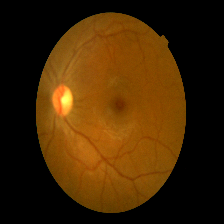
Diabetic retinopathy grade: Mild